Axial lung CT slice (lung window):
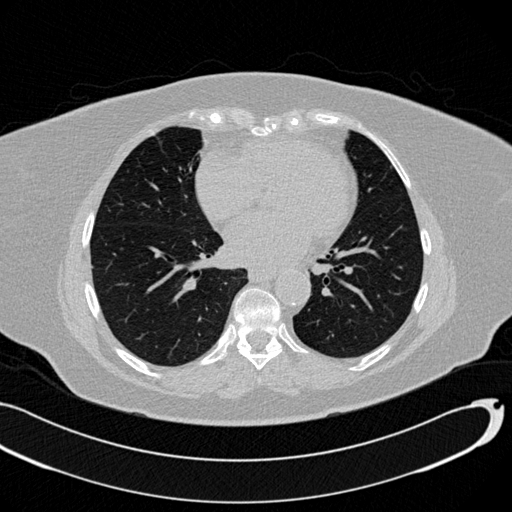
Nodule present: no